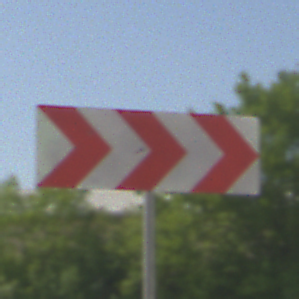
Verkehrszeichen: RichtungstafelnInKurvenGrossLinks
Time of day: Midday
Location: Outdoor (RoadRail)
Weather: PartlyCloudy
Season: NotSpecified
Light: Natural